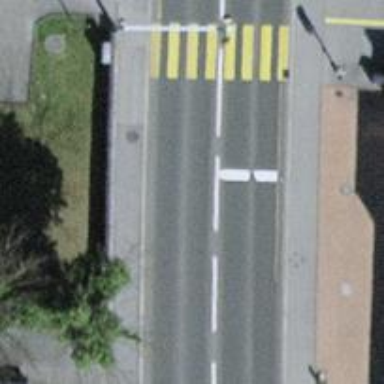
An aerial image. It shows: Asphalt road with sidewalks on both sides. The road is classified as primary highway.